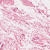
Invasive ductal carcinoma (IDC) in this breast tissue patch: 0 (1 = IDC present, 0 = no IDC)